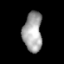
Tissue: lung
Cell type: Epithelial cells
Senescence score: 0.159
Nuclear area (px): 734
Mean DAPI intensity: 164.958